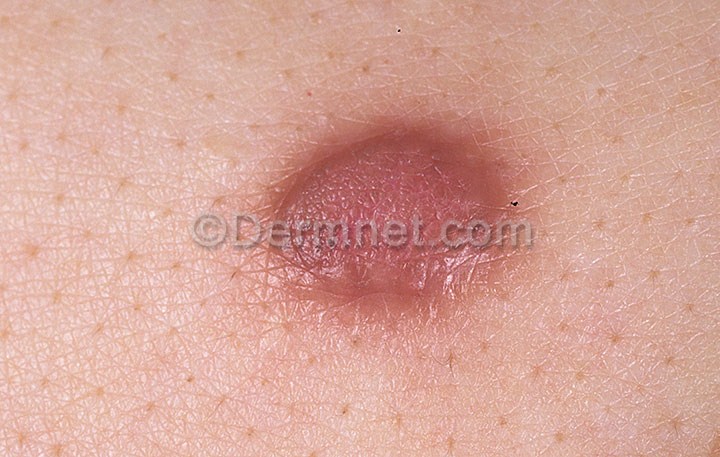
Disease: Seborrheic Keratoses and other Benign Tumors